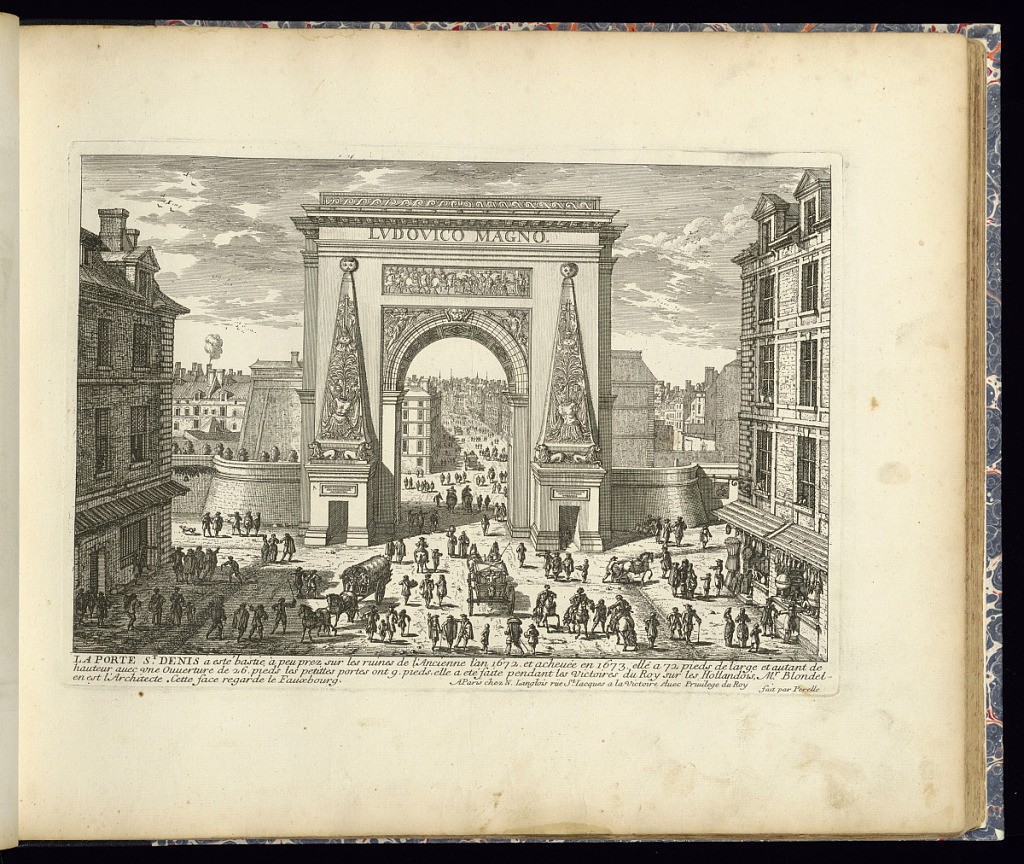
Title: LA PORTE ST. DENIS
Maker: Adam Perelle, French, 1638 – 1695
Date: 1672–1703
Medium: Etching on laid paper
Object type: Print
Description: View of a Parisian monument, a triumphal arch - The Porte Saint-Denis (St. Denis Gate) - decorated with classical motifs, obelisks with trophies of arms and armor with lions, and friezes. Above an inscription in Latin - Ludovico Magno (To Louis the Great). The street is filled with figures, horses, and horse drawn carriages. Buildings on either side along the streets and cityscape visible in the background. The plate is signed and titled with a description below.